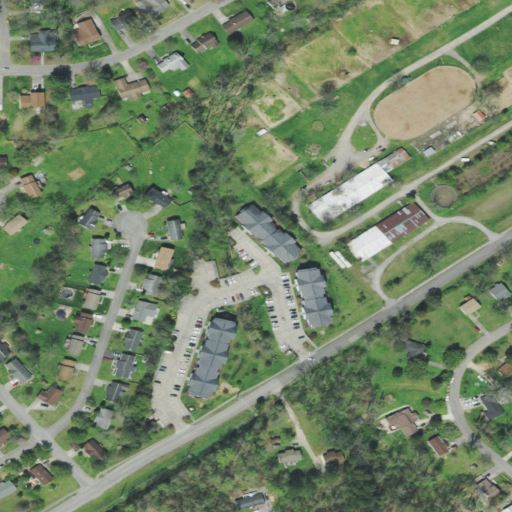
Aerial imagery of valley in Tennessee named Gamble Valley containing low intensity development, medium intensity development, open development, and high intensity development